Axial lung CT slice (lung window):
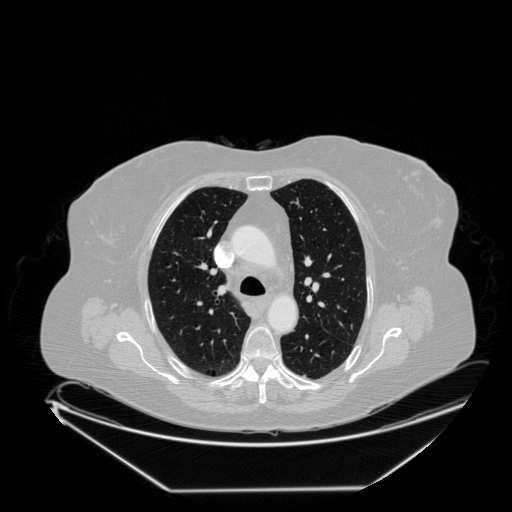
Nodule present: no